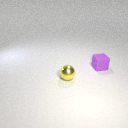
small purple rubber cube to the right of small yellow metal sphere